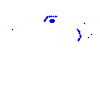
Particle: proton